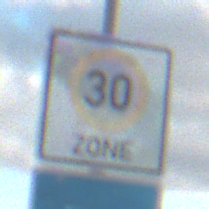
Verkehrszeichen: BeginnZone30
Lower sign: Sackgasse
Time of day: SunriseSunset
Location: Outdoor (RoadRail)
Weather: PartlyCloudy
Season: NotSpecified
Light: Natural